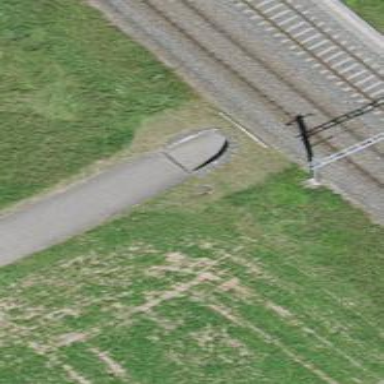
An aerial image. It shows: Tunnel for cyclists to travel through.